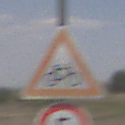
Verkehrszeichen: RadverkehrLinks
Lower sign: Geschwindigkeit5
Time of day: Midday
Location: Outdoor (Nature)
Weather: PartlyCloudy
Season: NotSpecified
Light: Natural